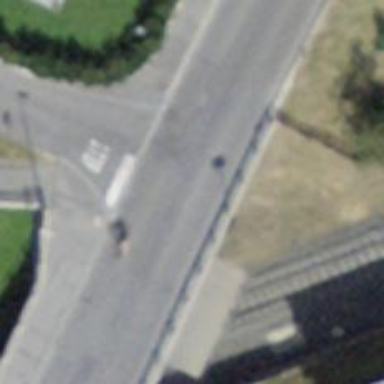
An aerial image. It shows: Tertiary road on asphalt surface crossing over bridge.